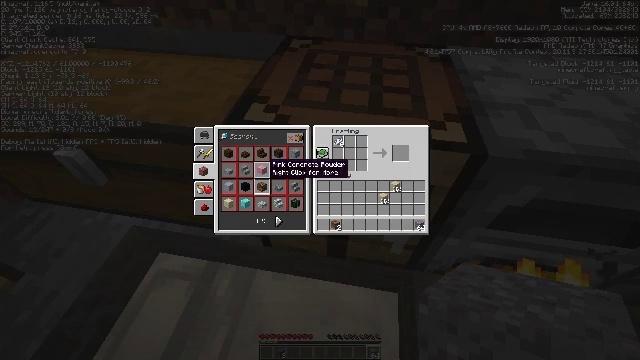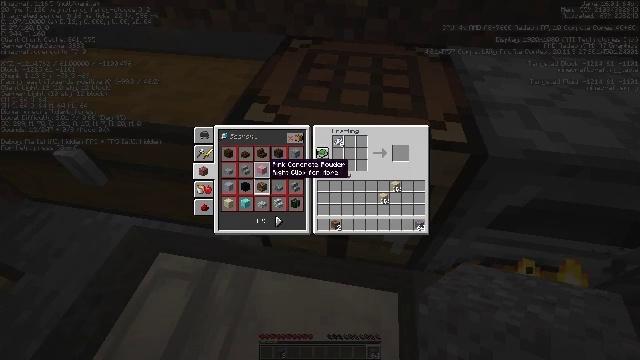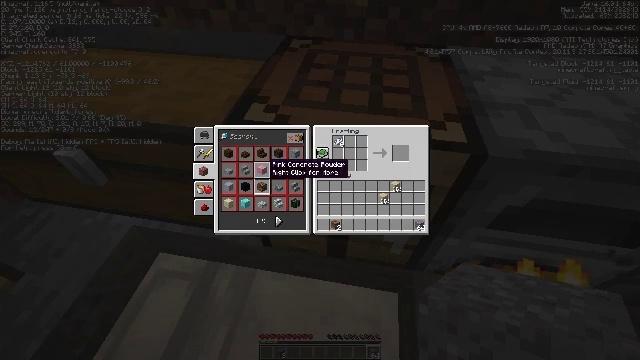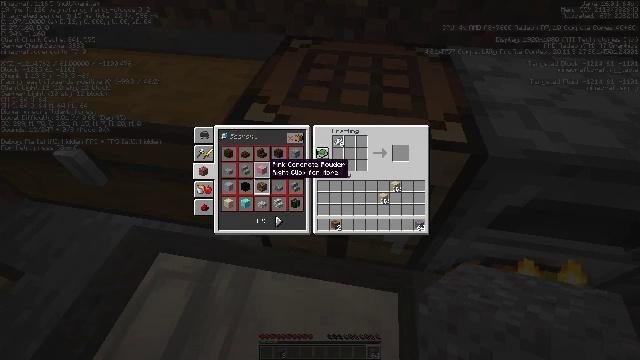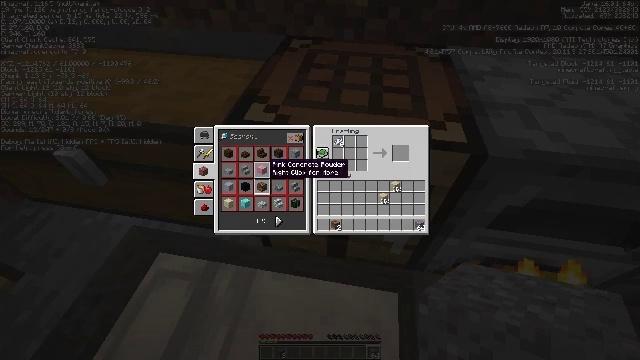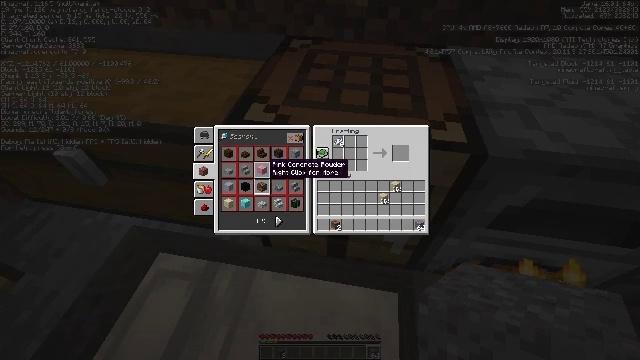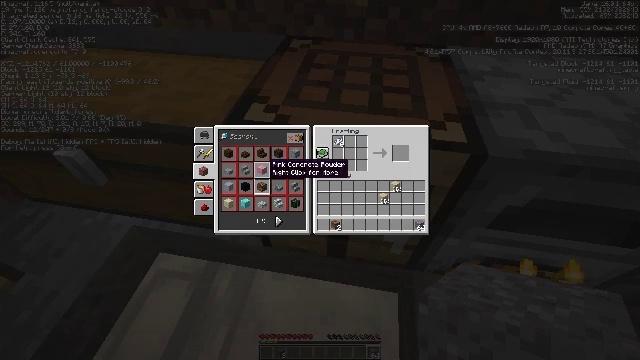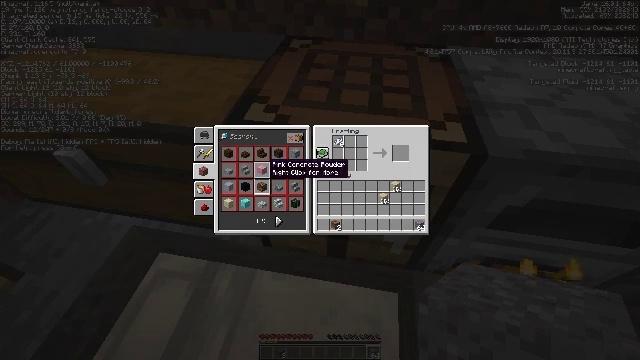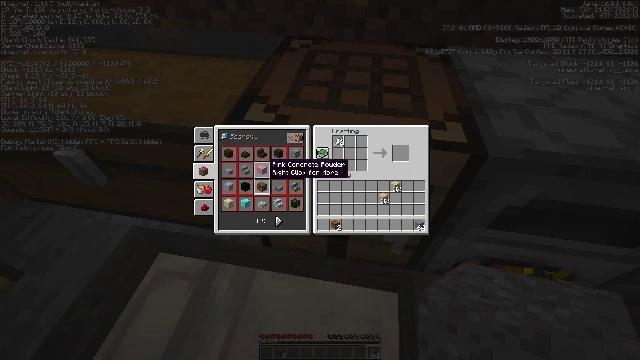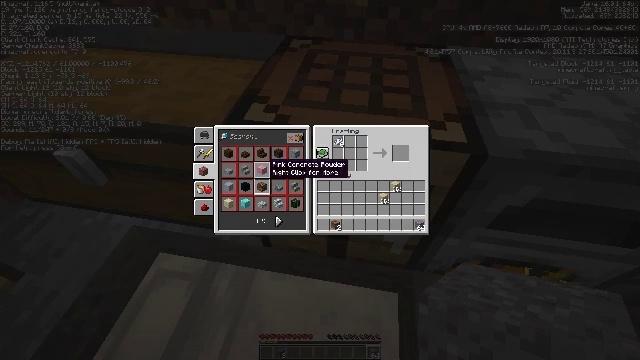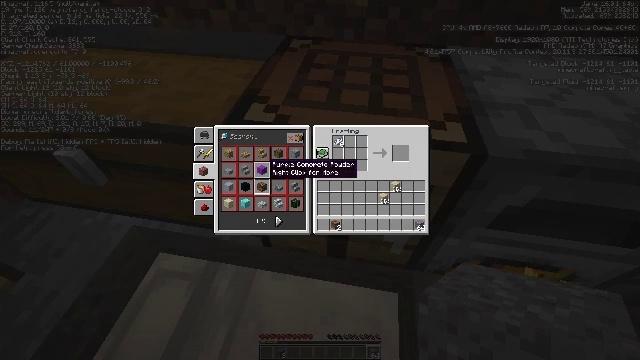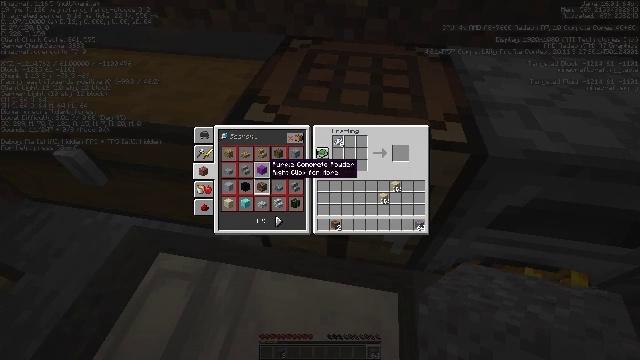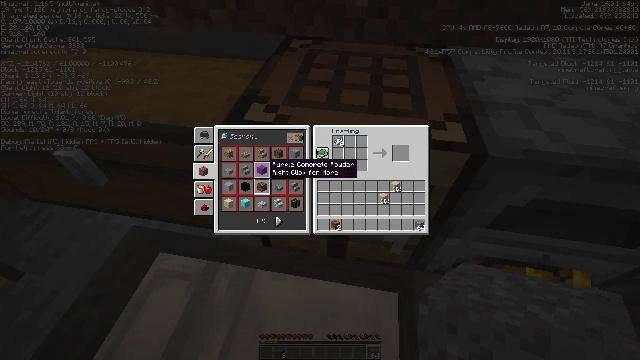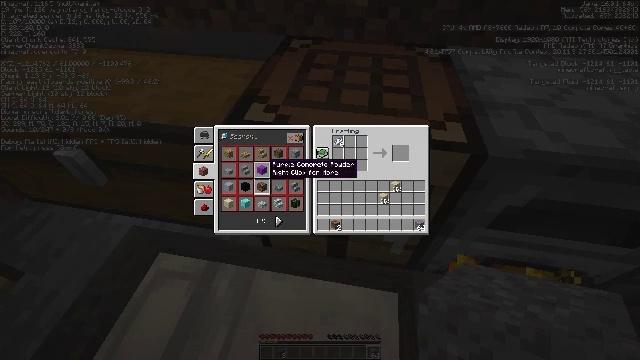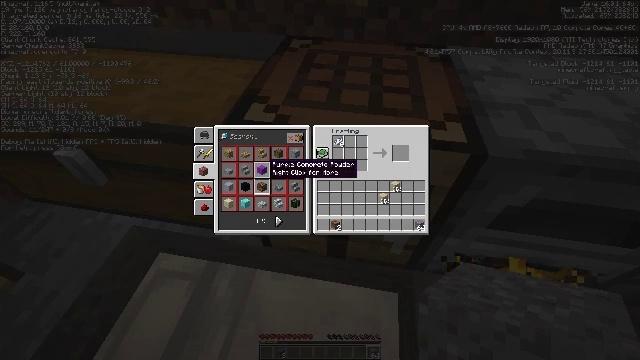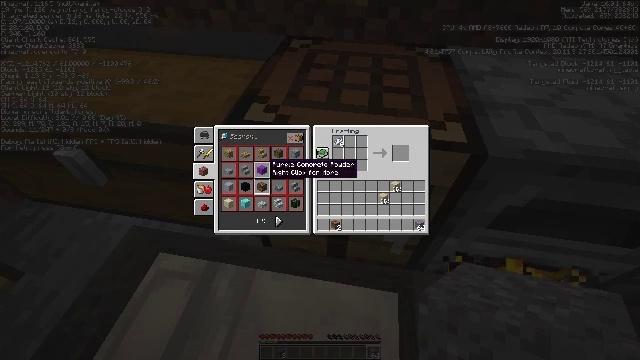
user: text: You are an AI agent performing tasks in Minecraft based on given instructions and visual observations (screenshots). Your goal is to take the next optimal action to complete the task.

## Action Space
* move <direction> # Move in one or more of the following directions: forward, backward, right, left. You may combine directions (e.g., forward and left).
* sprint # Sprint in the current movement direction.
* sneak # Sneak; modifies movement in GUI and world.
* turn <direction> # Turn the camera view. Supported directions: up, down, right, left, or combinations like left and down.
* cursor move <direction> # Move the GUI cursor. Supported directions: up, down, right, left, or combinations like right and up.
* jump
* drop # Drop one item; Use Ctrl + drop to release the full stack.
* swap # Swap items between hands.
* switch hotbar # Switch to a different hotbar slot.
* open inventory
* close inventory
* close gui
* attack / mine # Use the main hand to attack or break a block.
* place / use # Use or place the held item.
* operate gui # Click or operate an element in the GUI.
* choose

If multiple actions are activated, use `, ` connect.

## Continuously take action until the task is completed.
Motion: motion action
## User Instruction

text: Create white concrete powder at the crafting table.
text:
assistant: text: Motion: no_op
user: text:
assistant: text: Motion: no_op
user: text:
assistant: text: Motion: no_op
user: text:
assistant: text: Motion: no_op
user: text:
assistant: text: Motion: no_op
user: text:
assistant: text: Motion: no_op
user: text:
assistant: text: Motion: no_op
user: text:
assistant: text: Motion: no_op
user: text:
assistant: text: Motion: no_op
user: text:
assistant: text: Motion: no_op
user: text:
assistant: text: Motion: no_op
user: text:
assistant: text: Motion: no_op
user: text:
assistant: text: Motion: no_op
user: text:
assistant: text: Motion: no_op
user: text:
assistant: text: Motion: no_op
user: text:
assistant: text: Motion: no_op
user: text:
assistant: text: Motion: no_op
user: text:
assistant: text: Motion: no_op
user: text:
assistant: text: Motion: no_op
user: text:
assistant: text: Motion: no_op
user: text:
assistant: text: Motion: no_op
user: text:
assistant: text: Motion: no_op
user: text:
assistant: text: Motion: no_op
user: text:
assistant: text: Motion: attack / mine
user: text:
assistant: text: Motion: attack / mine
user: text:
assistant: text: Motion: attack / mine
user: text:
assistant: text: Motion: attack / mine
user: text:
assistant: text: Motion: attack / mine
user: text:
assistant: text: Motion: no_op
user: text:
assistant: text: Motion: no_op